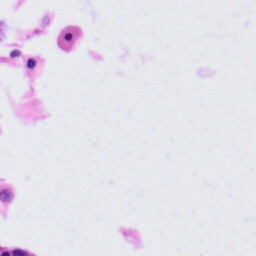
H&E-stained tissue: Tonsil